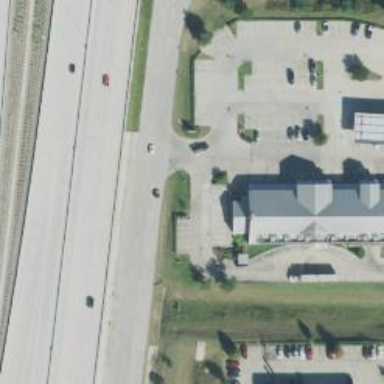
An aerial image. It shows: Secondary road with frontage road alongside.